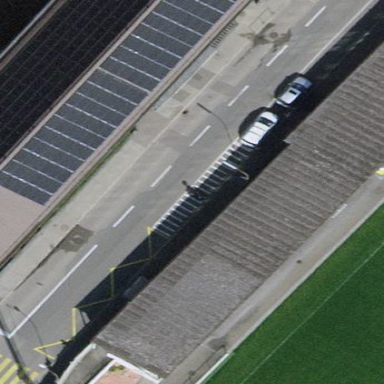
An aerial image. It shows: Motorcycle parking facility.